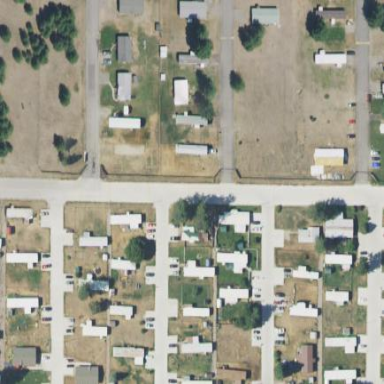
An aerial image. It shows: Mobile residential area.